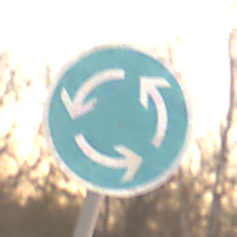
Verkehrszeichen: Kreisverkehr
Umgebung: Outdoor, Nature
Tageszeit: SunriseSunset
Wetter: PartlyCloudy
Licht: Natural
Jahreszeit: NotSpecified
Kontrast: LowContrast